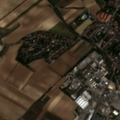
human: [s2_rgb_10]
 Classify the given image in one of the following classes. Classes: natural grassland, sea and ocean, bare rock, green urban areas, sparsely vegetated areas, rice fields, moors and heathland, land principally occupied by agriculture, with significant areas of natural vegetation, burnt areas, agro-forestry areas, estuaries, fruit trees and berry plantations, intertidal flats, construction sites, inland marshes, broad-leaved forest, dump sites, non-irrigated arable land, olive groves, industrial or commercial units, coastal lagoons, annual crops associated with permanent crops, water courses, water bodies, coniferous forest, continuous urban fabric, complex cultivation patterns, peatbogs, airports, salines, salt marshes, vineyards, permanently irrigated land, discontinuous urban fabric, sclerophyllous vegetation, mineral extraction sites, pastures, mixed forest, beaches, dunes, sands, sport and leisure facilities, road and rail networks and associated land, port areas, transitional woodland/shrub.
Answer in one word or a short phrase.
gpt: discontinuous urban fabric, industrial or commercial units, non-irrigated arable land, vineyards